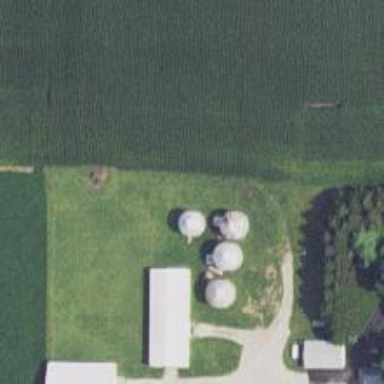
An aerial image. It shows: Silo.